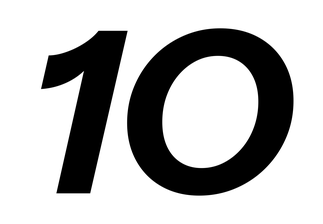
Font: InstrumentSans-Italic_Bold_Italic